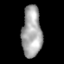
Tissue: lung
Cell type: Epithelial cells
Senescence score: 0.1346
Nuclear area (px): 985
Mean DAPI intensity: 165.528